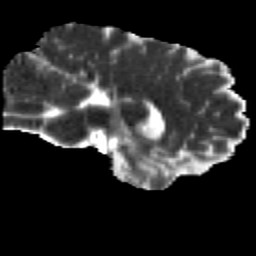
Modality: MD
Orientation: sagittal
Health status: healthy
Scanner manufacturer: siemens
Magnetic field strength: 3 T
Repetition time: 12 s
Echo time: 0.092 s